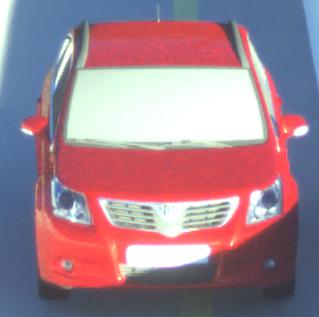
Make: Toyota
Model: Avensis 1.6
Detailed model: Avensis (T27) Notch Back
Model produced from: 2009/01
Model produced until: 2010/08
Doors: 4
Color: red
Road condition: dry road
Daytime: sunrise or sunset
Contrast: high contrast